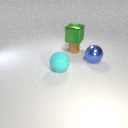
large green metal cube above small brown rubber cylinder